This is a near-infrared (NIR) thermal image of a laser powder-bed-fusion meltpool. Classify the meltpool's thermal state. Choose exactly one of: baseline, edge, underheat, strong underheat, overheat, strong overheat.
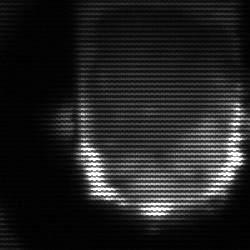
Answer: baseline